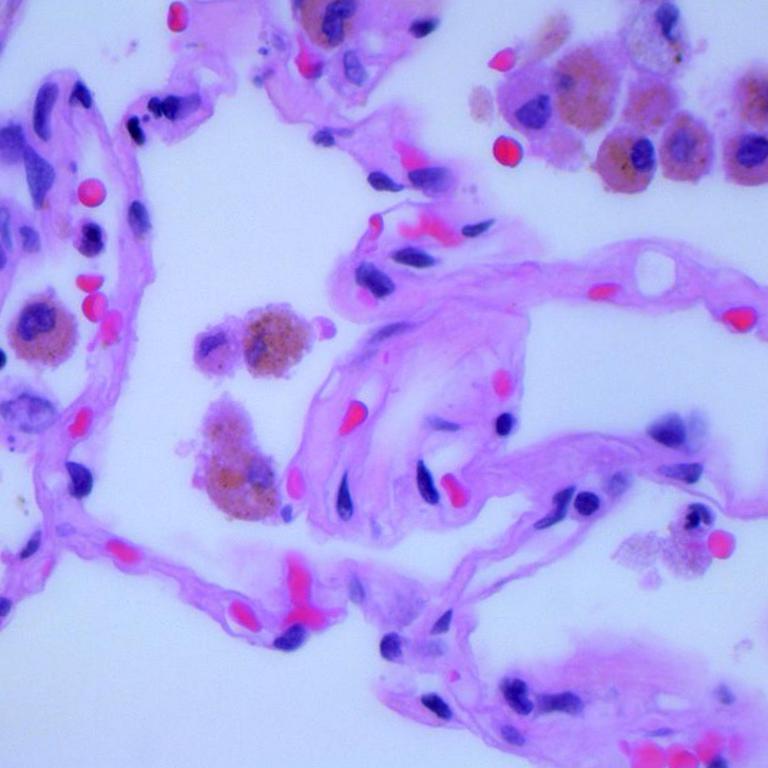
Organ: lung
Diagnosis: benign